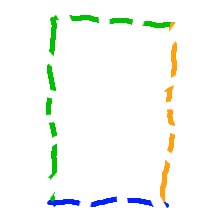
Shape: rectangle